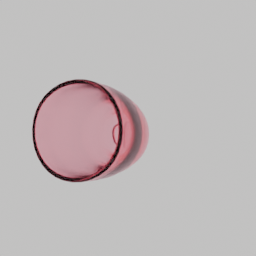
Label: tools